Question: I have some site, for example 'http://example.com'
I want to generate a sitemap as a list of URIs, such as:
- 'http://example.com/main'- 'http://example.com/tags'- 'http://example.com/tags/foo'- 'http://example.com/tags/bar'
I have found a good application for it: <URL>
iGooMap can generate the needed URI list as a text file (not an XML File).
Here is a visual representation of what I am trying to achieve:

I want to have this type of a sitemap generated in Ruby ( Rails).
I have found <URL>, but it only generates an .XML file, however as stated I need a text file.
Is there a solution for Ruby to create a list of links for a given site?
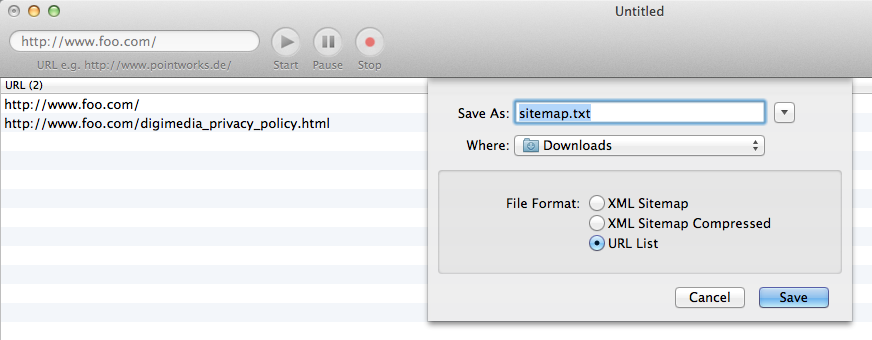
Answer: What you want is not a in Ruby, but a in Ruby. I recommend <URL>
'''
require 'anemone'
links = []
Anemone.crawl("http://www.foo.com/") do |anemone|
anemone.on_every_page do |page|
links << page.url
end
end
File.open('./link_list.txt', 'wb'){|f| f.write links.join("
") }
'''
This yields a file called 'link_list.txt' with the following contents:
'''
http://www.foo.com/
http://www.foo.com/digimedia_privacy_policy.html
'''
There's also <URL> and many more.
---
As suggested by @ChrisCummings, it might be a better idea to use a 'Set' instead of an 'Array' in order to prevent duplicates. I also recommend sorting the links alphabetically which will make the output file more easily readable for humans:
'''
require 'anemone'
require 'set'
links = Set.new # Set will prevent duplicates
Anemone.crawl("http://www.foo.com/") do |anemone|
anemone.on_every_page do |page|
links << page.url.to_s # to_s needed in order to sort
end
end
File.open('./link_list.txt', 'wb') do |f|
f.write links.sort.join("
") # call to sort added
end
'''